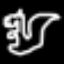
Label: squiggle